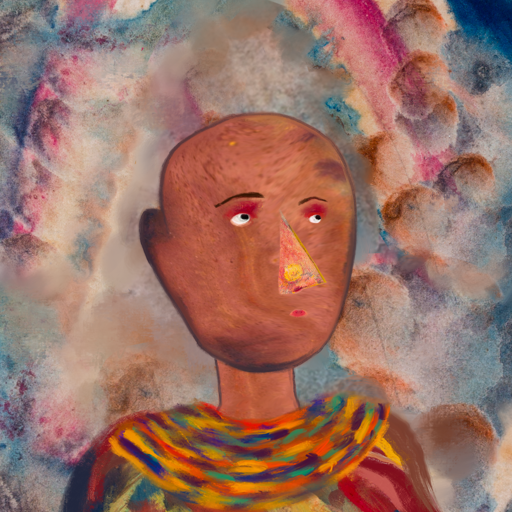
Background: Rupkatha, Head And Neck Side: Mother_And_Son_Mother, Face Side: Irani, Bust: Mother_And_Son_Son, Hair Side: Blank, Head Accessory: Blank, Second Necklace: An_Impression_2, Necklace: Blank, Baby: Blank